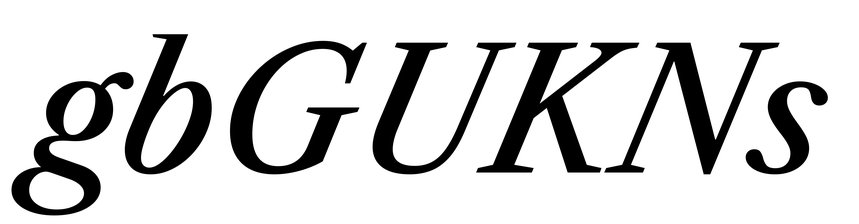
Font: LibreCaslonText-Italic_Medium_Italic